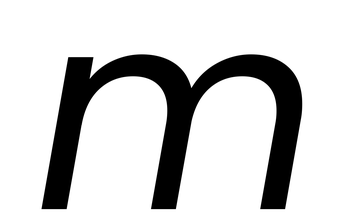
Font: Poppins-Italic